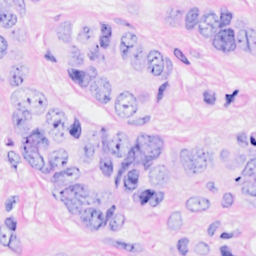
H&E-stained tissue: Breast